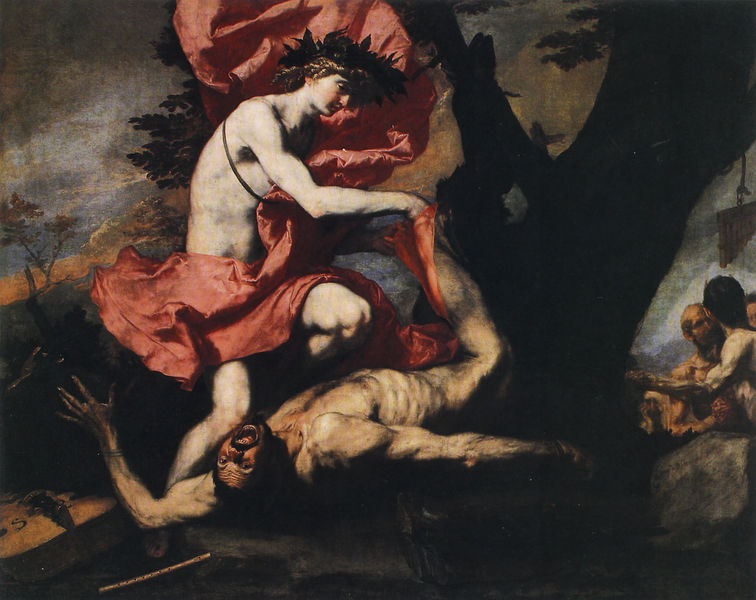
Titel: Apoll und Marsyas
Künstler: Jusepe de Ribera
Institution: Brüssel, Musées royaux des Beaux-Arts de Belgique
Schlagwörter: akt, baum, dunkel, gemälde, hand, himmel, laub, mann, nackt, schatten, umhang, wolken, landschaft, menschen, abend, frau, hell, kleid, licht, männer, schwarz, zeichnung, rot, tuch, leute, barock, bibel, falten, gesicht, henker, mensch, tod, tot, wind, personen, kontrast, engel, bein, angst, weib, muskeln, glatze, faltenwurf, dünn, glaube, gefahr, dämon, kranz, lorbeerkranz, sieg, halbglatze, flöte, jesus, picasso, leid, leiden, manierismus, schmerz, schreien, dramatisch, fall, sturz, rotes tuch, märtyrer, jünger, rosenkranz, schrei, pfeil, dornenkrone, fratze, christ, häutung, fallbeil, siegerkranz, pain, schmrz, bibel74jesus